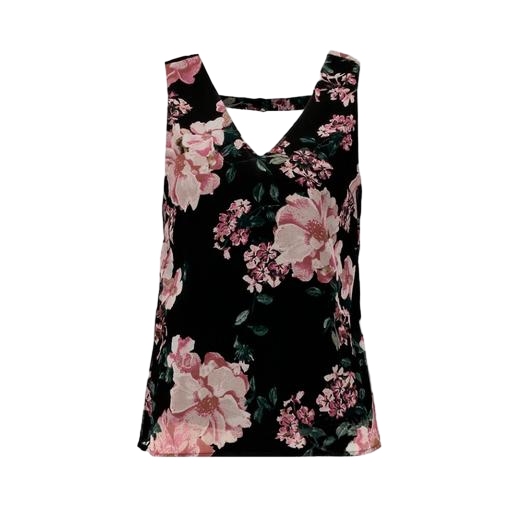
black v-neck printed tank top, black floral-print sleeveless top, black sleeveless floral-print shirt, white background